Question: Has anybody else seen this problem where imports can't be resolved at Andriod runtime?
I am trying to build the calendar android sample by following the instructions:
<URL>
My build path contains the following:

It builds OK in Eclipse with no problems/warnings. However when I launch it on my HTC (android 2.3.3) but it "stops unexpectedly" and in LogCat it says:
'''
E/AndroidRuntime(8170): java.lang.Error: Unresolved compilation problems:
E/AndroidRuntime(8170): The import com.google.api.client cannot be resolved
Followed by many other google-api import resolution failures.
'''
And when run under debug: the code window shows it stopping at the first import
'''
package com.google.api.services.samples.calendar.android;
import com.google.api.client.extensions.android2.AndroidHttp; << stops here
'''
I'm not sure if the import failures are specific to the google API stuff or a more widespread issue with imports.
I guess that somehow Maven is not linking these libraries into the APK. It surprises me that this issue does not get flagged as a problem at build time where I might have better luck in fixing them.
I suspect I have damaged my Maven installation somehow and possibly even Eclipse also. My next step is to wipe them completely and start with fresh installs.
Has anybody seen this problem where imports can't be resolved at runtime?
Or maybe someone has some advice on areas of investigation that I might pursue?
Or any relevant experiences that you have would be welcome.
Kind Regards,
Peter
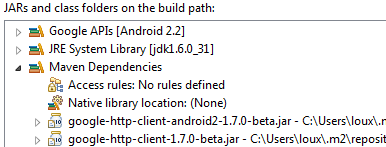
Answer: In addition to upgrading to Java 6, I would suggest removing all external libraries and re-adding them. Eclipse generally has major problems when you upgrade Java or ADT versions (in my case anyway), and the best solution for me has been to wipe everything out and start over.
If removing all dependencies/external libraries and re-adding them doesn't solve your problem I suggest creating a new project, copying over all your assets, then re-adding the google libraries there.